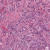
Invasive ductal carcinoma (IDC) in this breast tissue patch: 1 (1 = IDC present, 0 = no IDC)